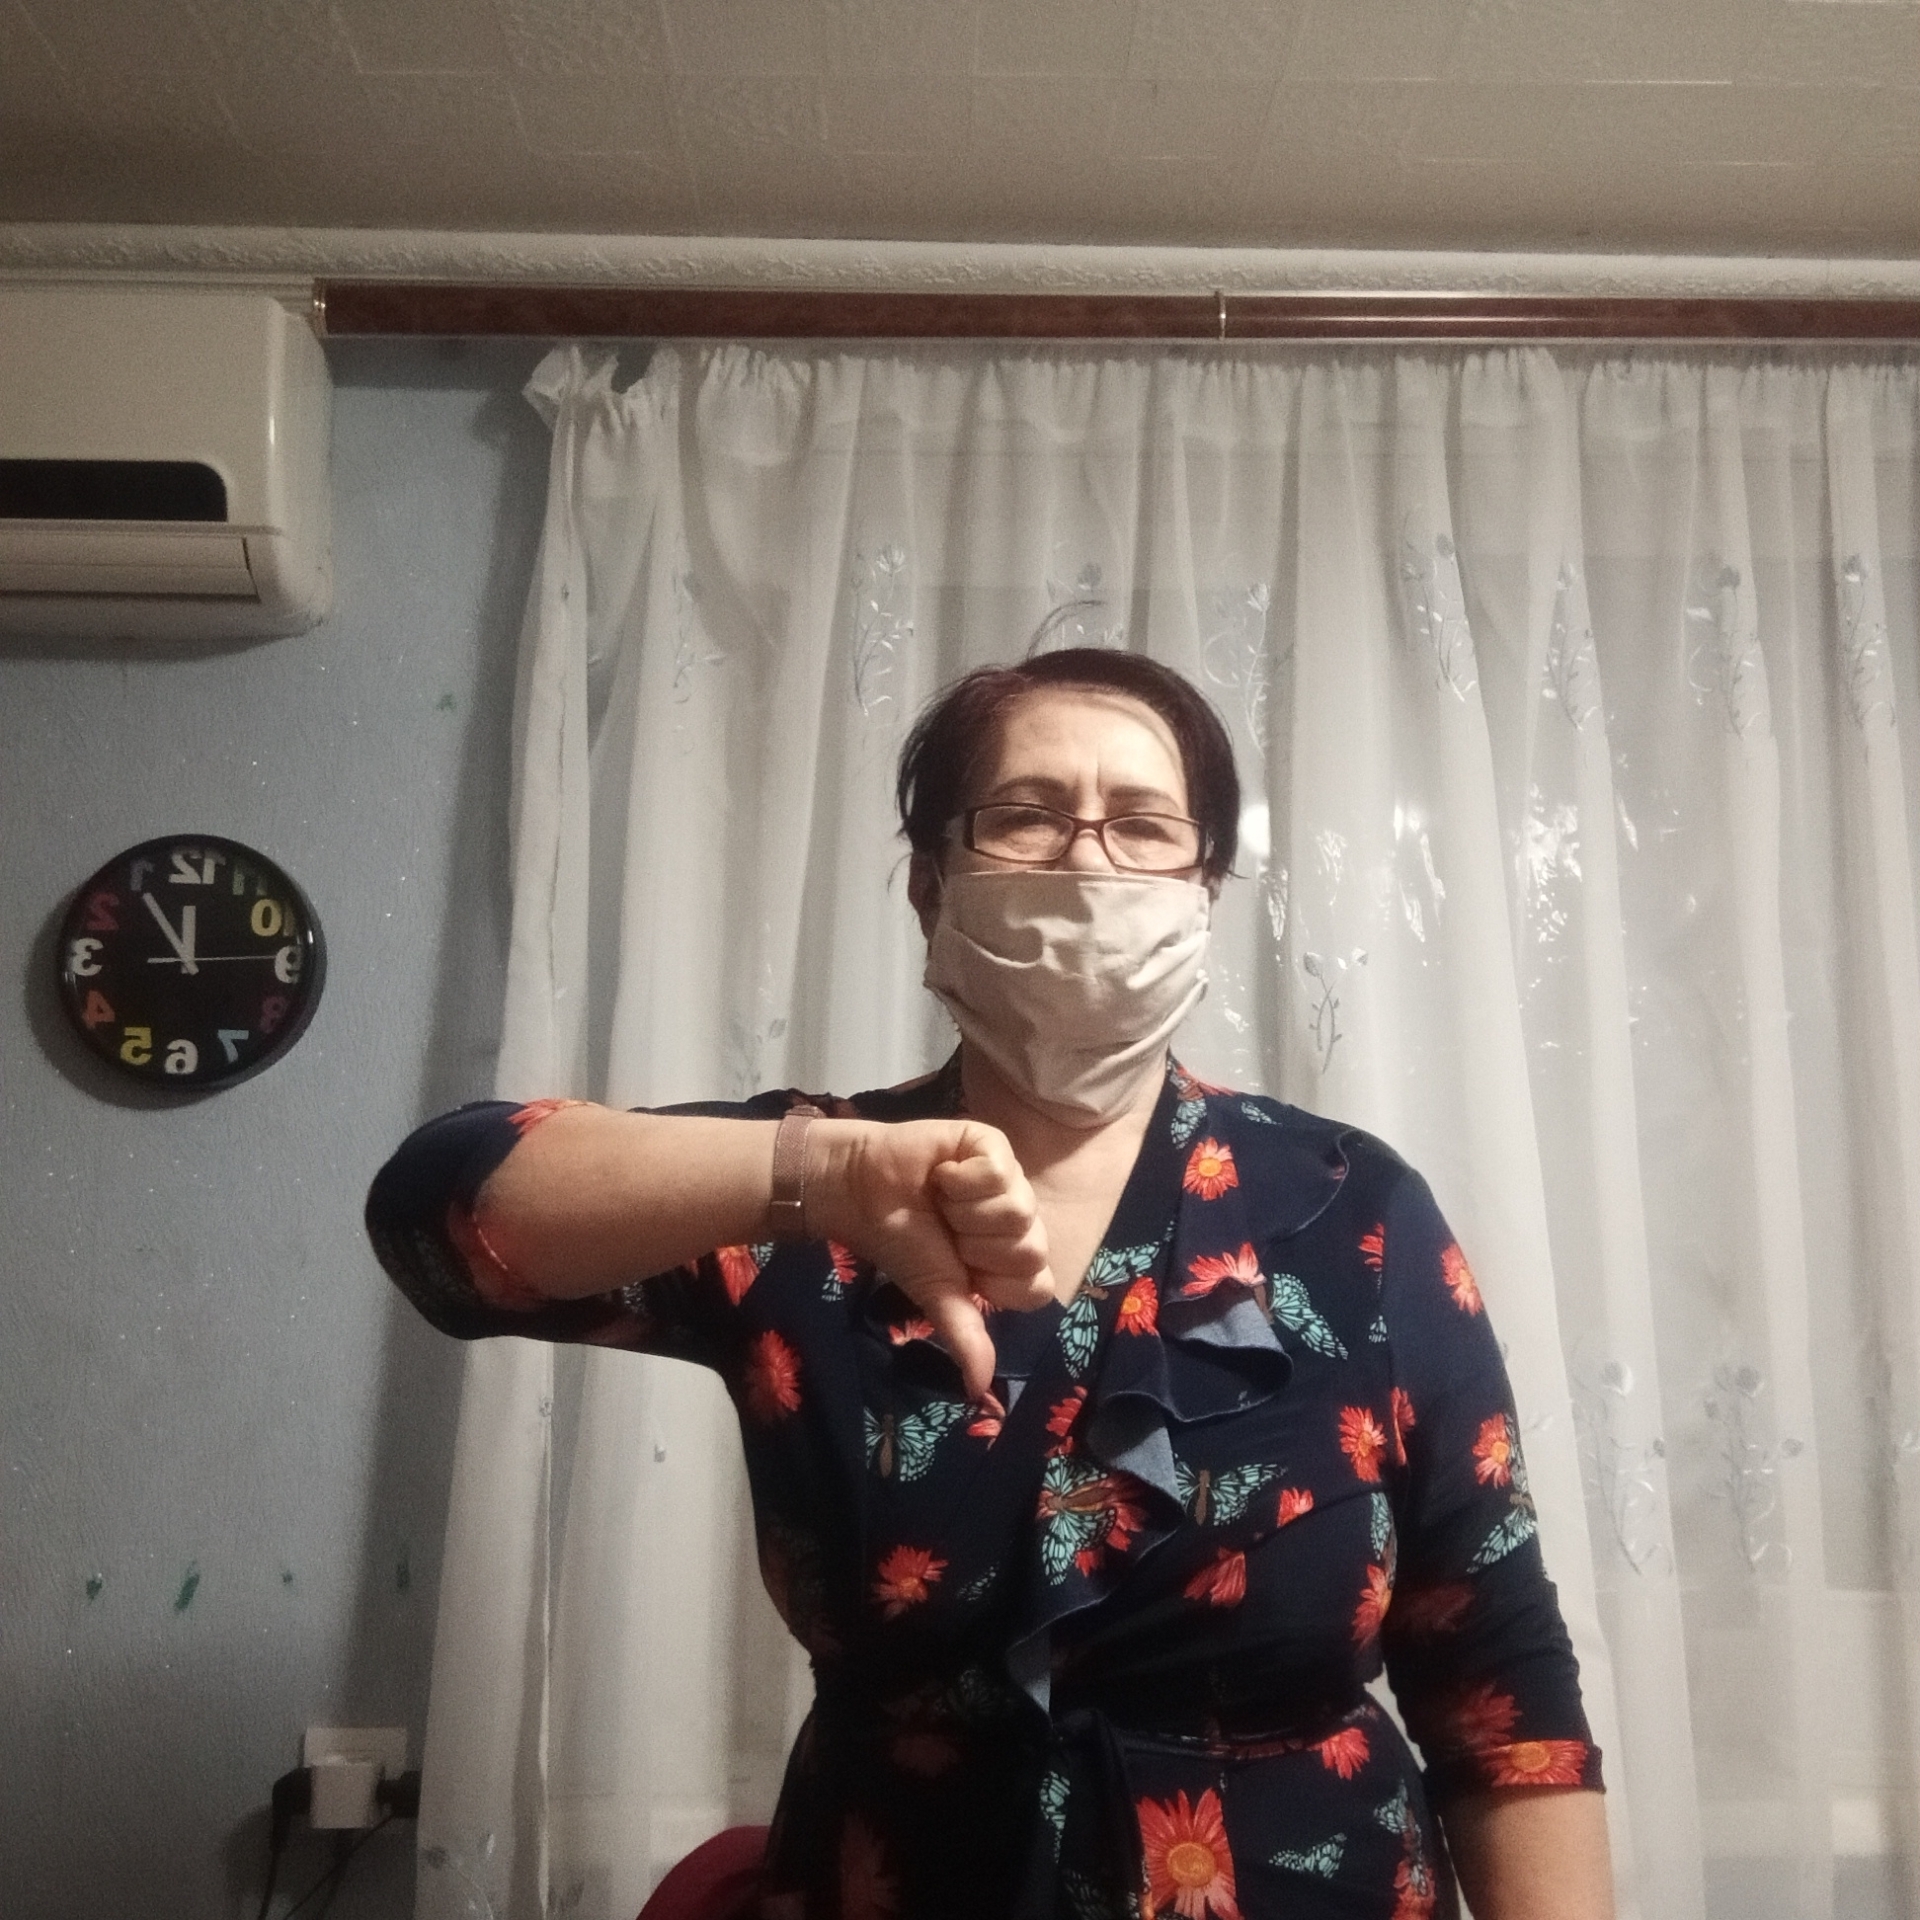
Label: noise